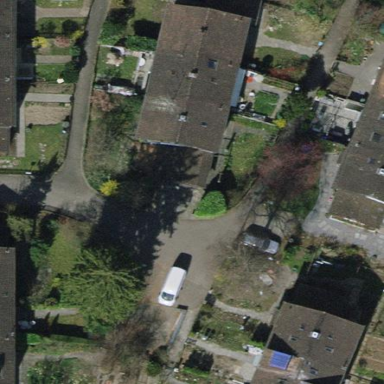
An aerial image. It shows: Semidetached house.